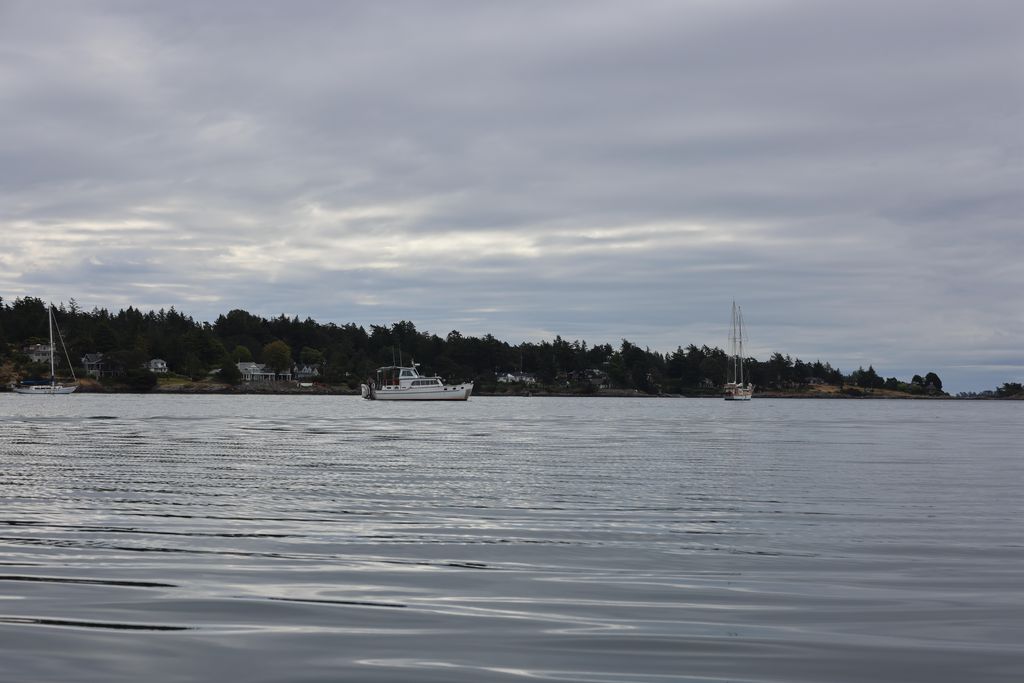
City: victoria